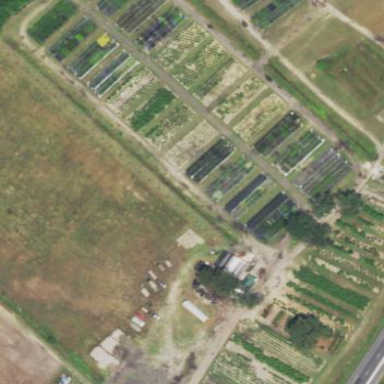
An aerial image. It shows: Greenhouse used for horticulture.